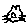
Label: cat